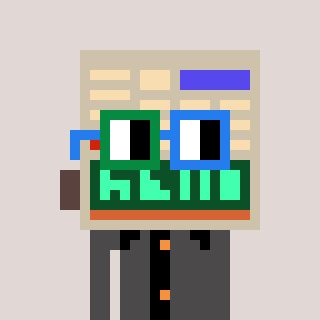
a pixel art character with square green and blue glasses, a calculator-shaped head and a grayscale-colored body on a warm background